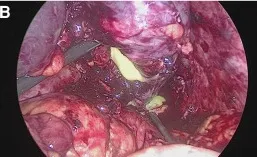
Intraoperative images and histopathology. (B): Pus coming out of the spleen.
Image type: endoscopy (other_endoscopy)